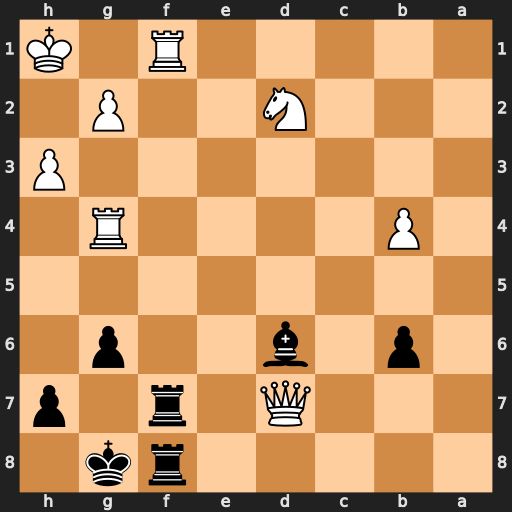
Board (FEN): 5rk1/3Q1r1p/1p1b2p1/8/1P4R1/7P/3N2P1/5R1K
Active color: b
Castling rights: -
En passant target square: -
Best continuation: Rxf1+ Nxf1 Rxf1#